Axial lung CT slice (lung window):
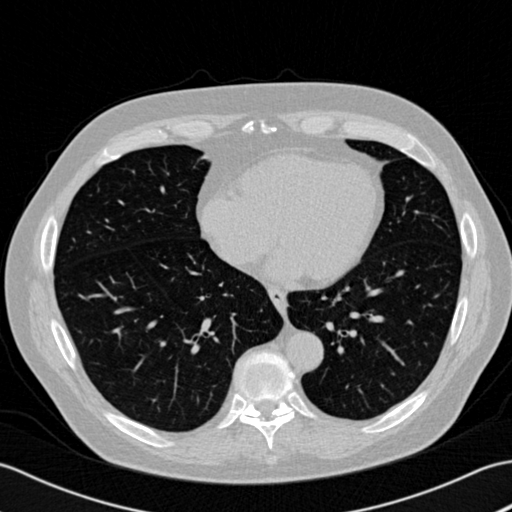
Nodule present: no